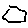
Label: hexagon